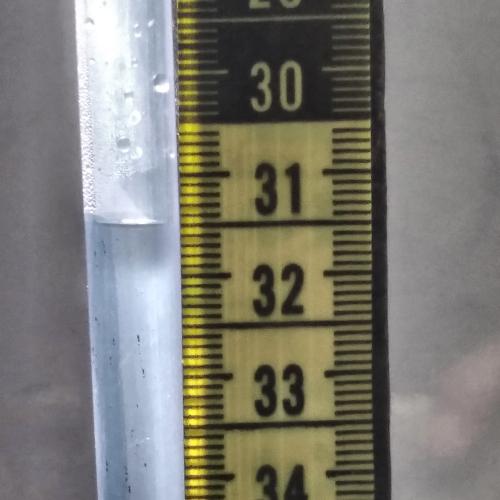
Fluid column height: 31.5 cm